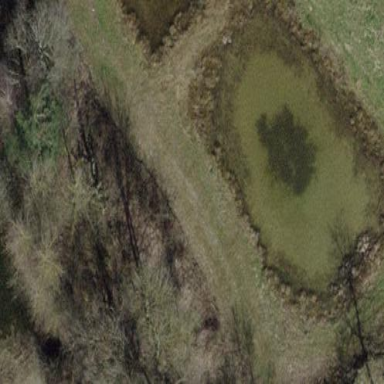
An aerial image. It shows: Pond with natural water.